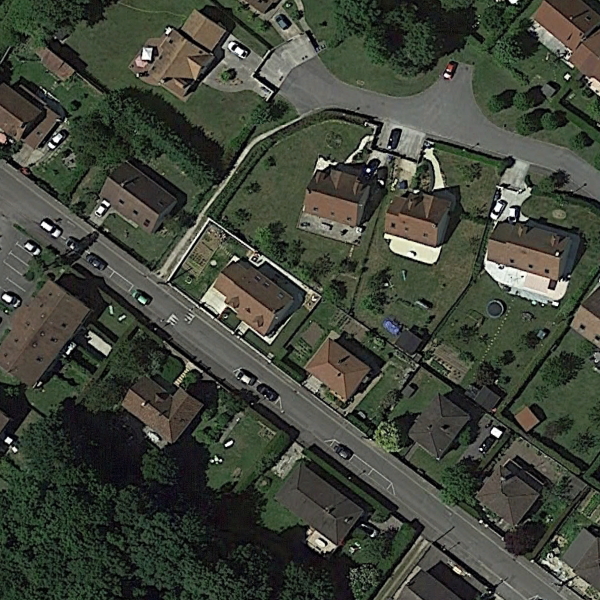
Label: MediumResidential